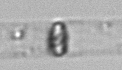
Label: Dactyliosolen_blavyanus